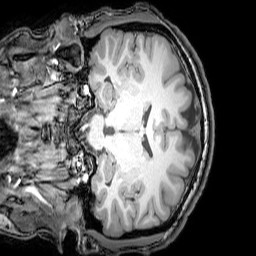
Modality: T1w
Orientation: coronal
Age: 20
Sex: male
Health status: healthy
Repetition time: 0.081 s
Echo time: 0.037 s